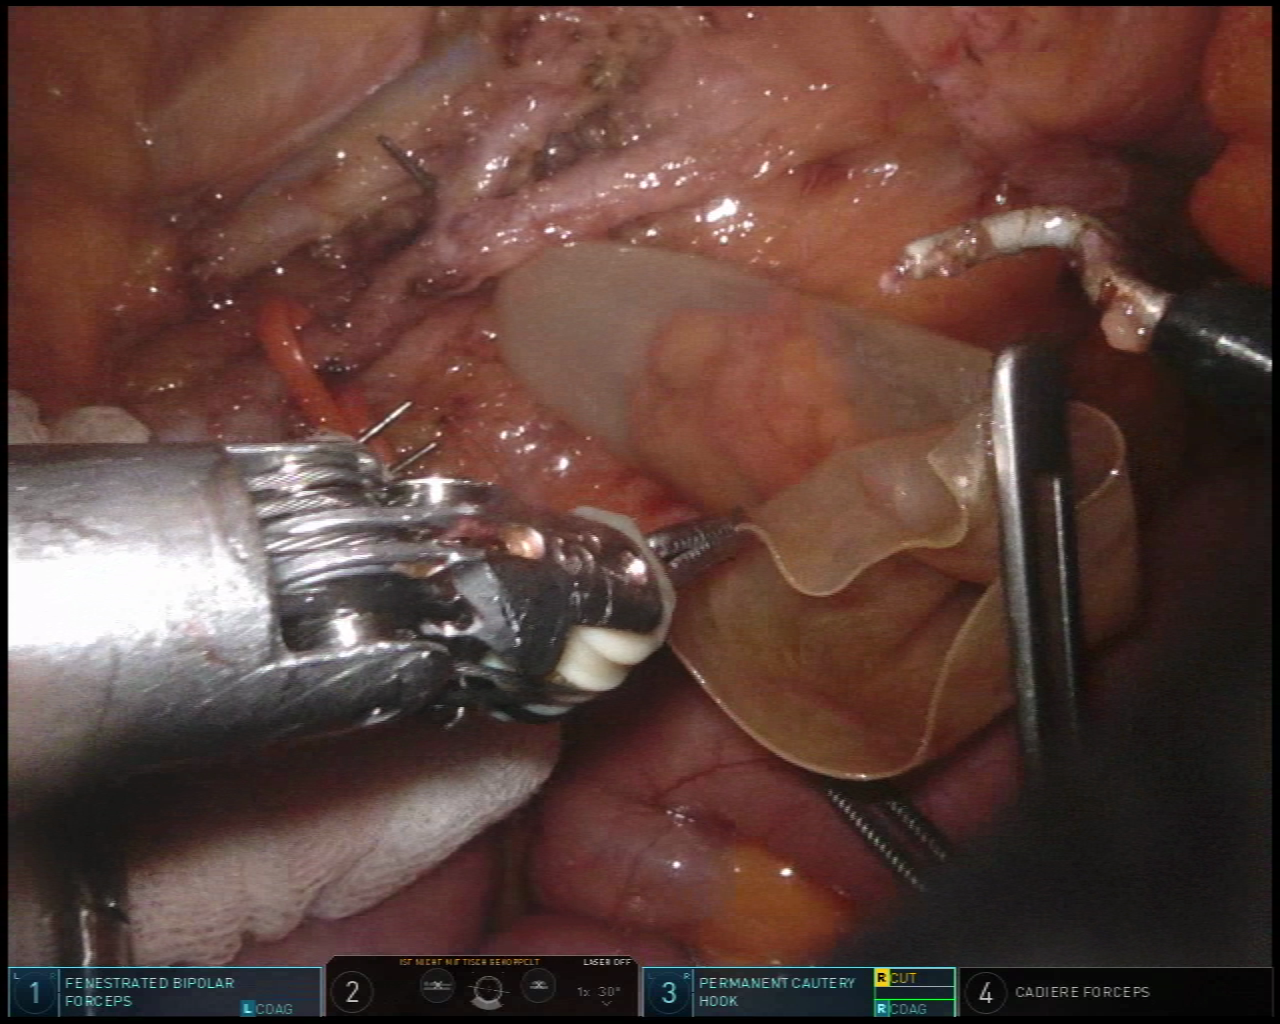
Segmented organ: small_intestine
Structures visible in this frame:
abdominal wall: no
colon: no
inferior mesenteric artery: yes
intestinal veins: yes
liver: no
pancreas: no
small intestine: yes
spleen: no
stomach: no
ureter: no
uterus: no
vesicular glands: no